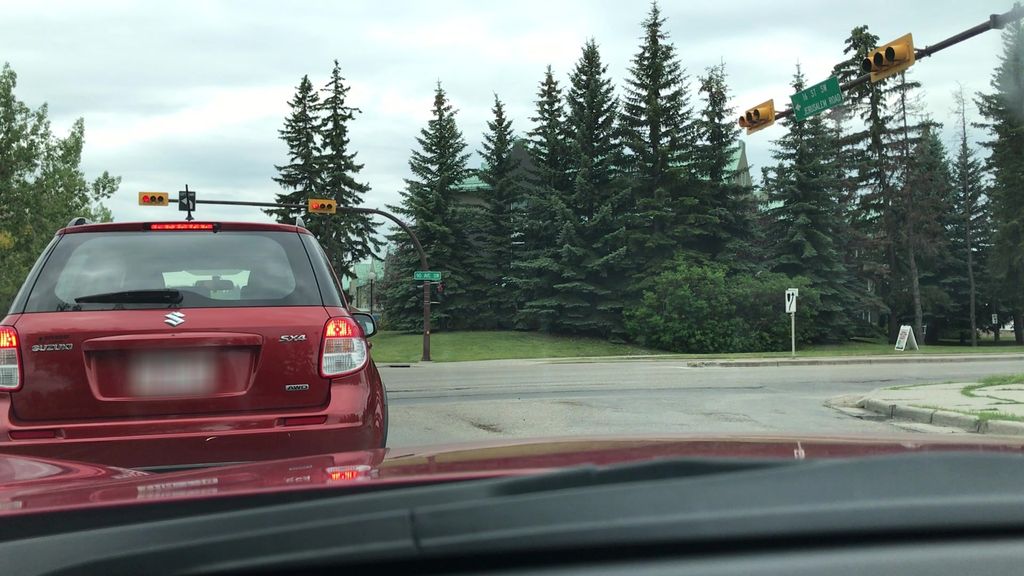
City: calgary